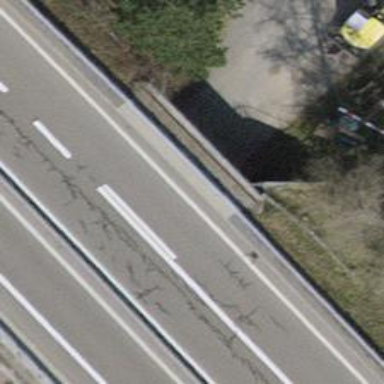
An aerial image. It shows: Trunk link highway with asphalt surface.